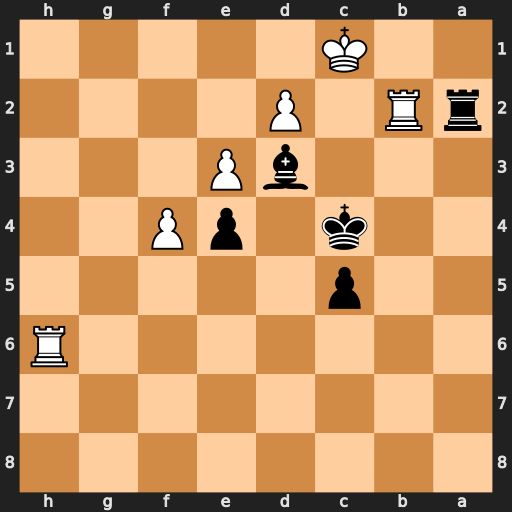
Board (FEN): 8/8/7R/2p5/2k1pP2/3bP3/rR1P4/2K5
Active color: b
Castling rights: -
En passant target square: -
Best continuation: Ra1+ Rb1 Rxb1#